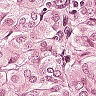
Metastatic tissue present: yes